Question: I've a transparent PNG image i'm using for a button on a web page. I'd like to be able to replace the images text with some other text using Gimp 2. Any idea's how i can easily achieve this? I'm a complete novice to GIMP!
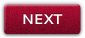
Answer: Your button has a top-down gradient but it should be easy to do the trick.
To get the job done, I'll suggest you to follow these steps:
1. obtain a template button, i.e. a button without text.
2. modify the template at will, to get button with any kind of text
Please notice that the gradient of the button is vertical and homogeneous. This really simplify the work: simply, drag a little selection on the left side of the button big enough to cover the height of the text, as shown below

then you have to copy and paste the selection in a new layer (L1). Move the layer L1 to the right (use the arrow key to preserve vertical alignment) to cover the white text, then copy the L1 to a new layer (L2). Now you have another layer to put on the side of L1 to cover another piece of text. Iterate until the text is all covered. Now you can merge all the layers.

You have your button template! The last thing to do is to add the text. Choose the text tool and position the cursor in the middle of the button to write the new label. I tried to reproduce the shadow effect of the original text by setting an internal shadow with 50% of opacity, 90 degrees direction and 1px of distance.
Here you can find the png template. I did this tutorial in PS for it is the program I have at hand.